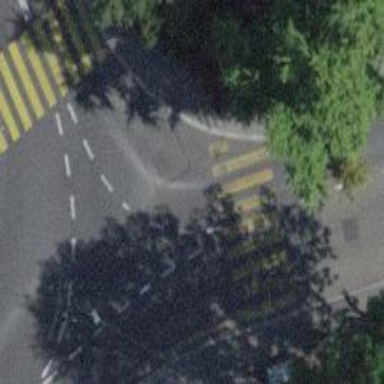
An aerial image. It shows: Uncontrolled zebra crossing with notable zebra markings.